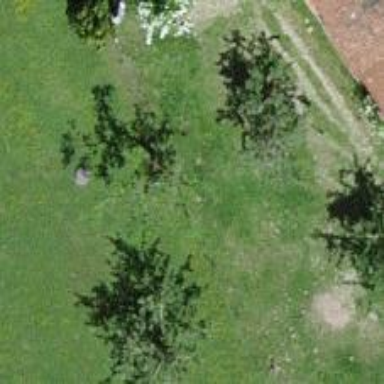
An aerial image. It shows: Single tag "natural: tree."